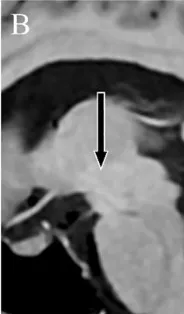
T1-weighted magnetic resonance images. And cerebral peduncle.
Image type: radiology (mri)